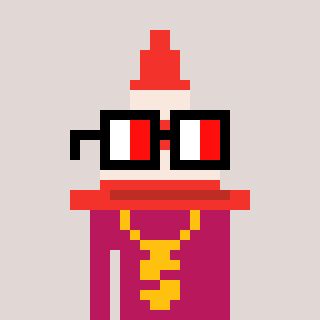
a pixel art character with square glasses with black frames and red eyes, a cone-shaped head and a darkpink-colored body on a warm background